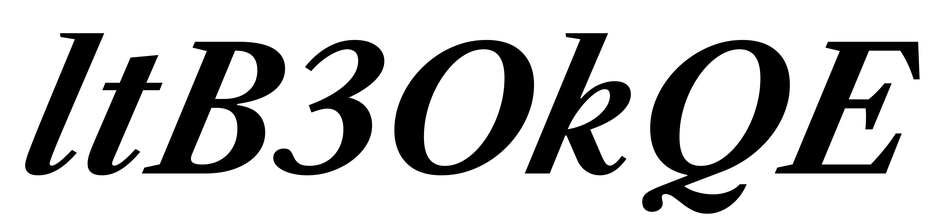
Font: LibreCaslonText-Italic_Bold_Italic